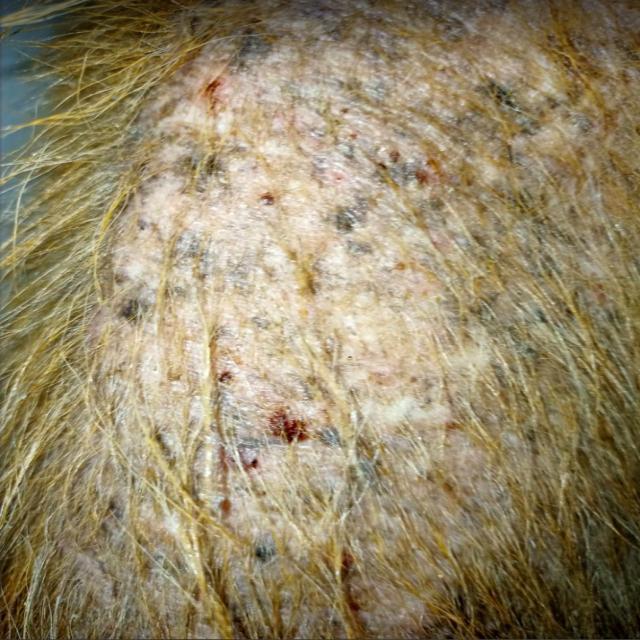
Canine demodicosis (Demodex mange) — caused by Demodex canis mites. Presents with alopecia, follicular papules, pustules, and comedones. Often localized on face and forelimbs.